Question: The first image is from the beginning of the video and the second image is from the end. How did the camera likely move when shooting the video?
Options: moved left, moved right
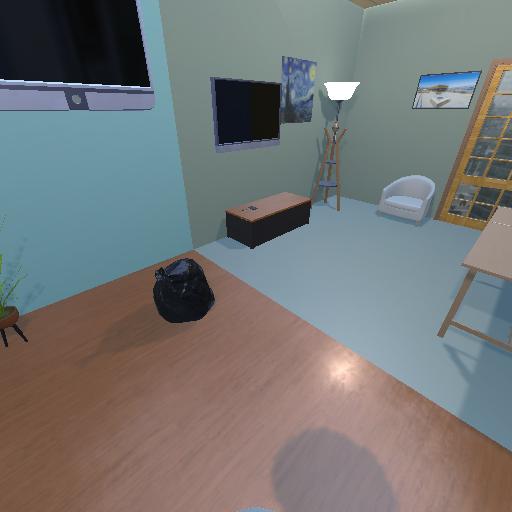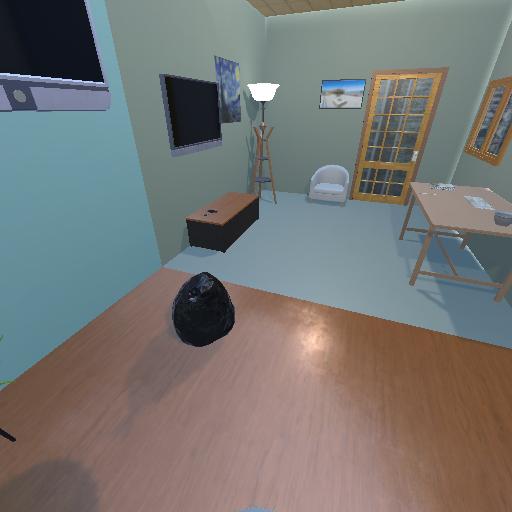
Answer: moved left